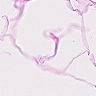
Metastatic tissue present: no